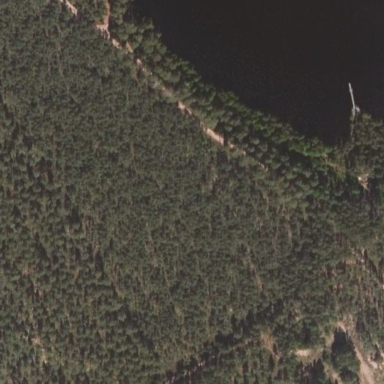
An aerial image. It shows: Forest area.